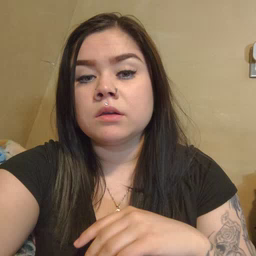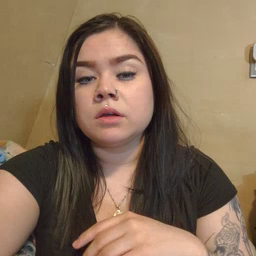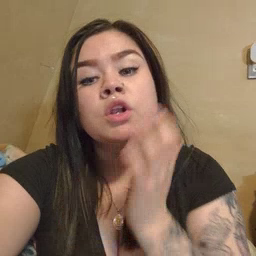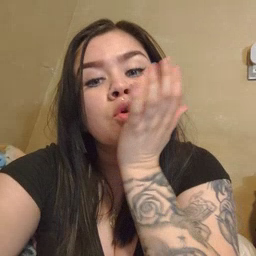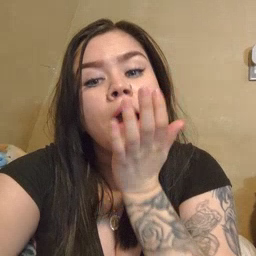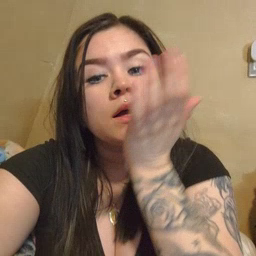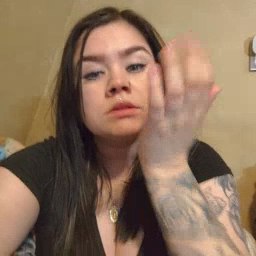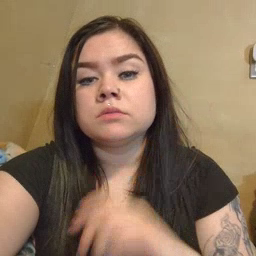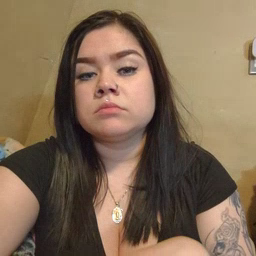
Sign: grass